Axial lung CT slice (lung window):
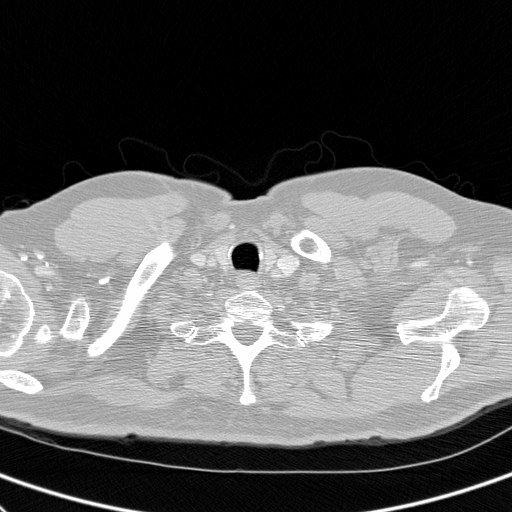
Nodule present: no